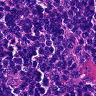
Metastatic tissue present: no